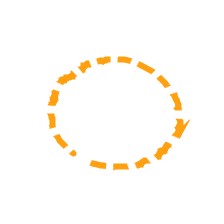
Shape: circle